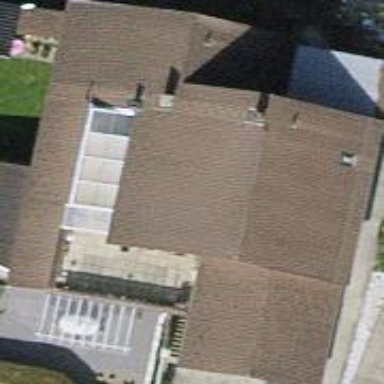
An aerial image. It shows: Detached building with gabled roof.